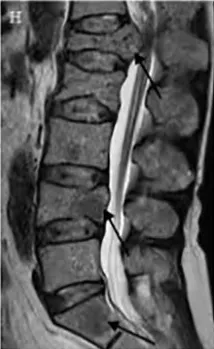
Fat suppression sequence (black arrow).
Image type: radiology (mri)